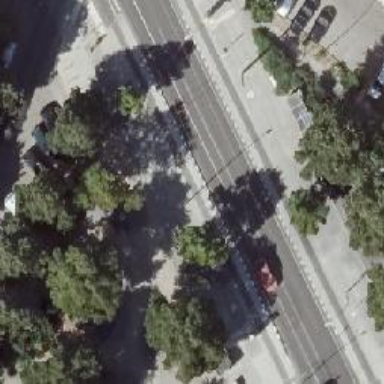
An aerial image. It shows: Tertiary road with asphalt surface. It has sidewalks on both sides and cycle tracks on both sides as well.